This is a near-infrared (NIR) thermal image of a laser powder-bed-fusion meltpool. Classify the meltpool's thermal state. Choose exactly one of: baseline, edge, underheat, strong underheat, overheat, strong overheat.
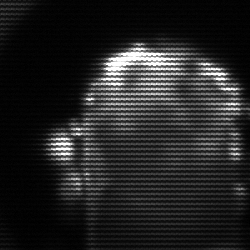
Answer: baseline